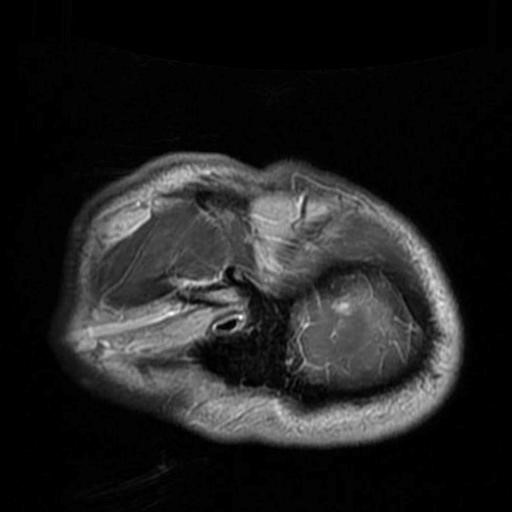
Label: brain_glioma